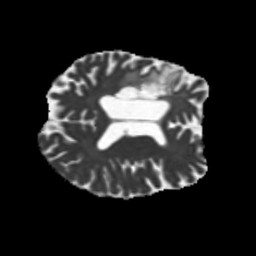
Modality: MD
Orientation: axial
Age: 68
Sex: female
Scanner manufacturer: siemens
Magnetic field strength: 3 T
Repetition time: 5.25 s
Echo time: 0.08 s